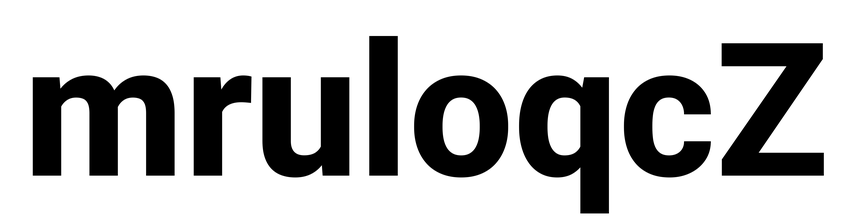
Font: Roboto_ExtraBold